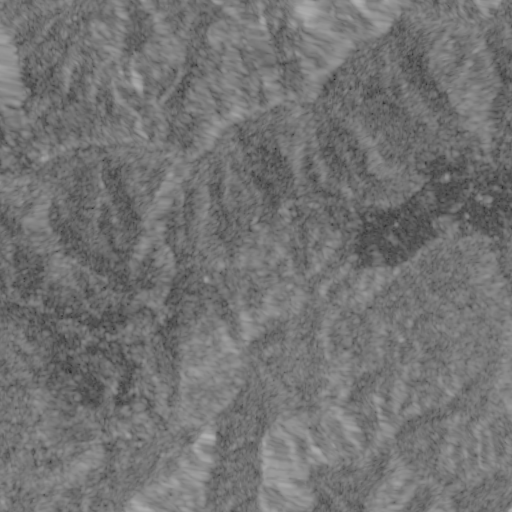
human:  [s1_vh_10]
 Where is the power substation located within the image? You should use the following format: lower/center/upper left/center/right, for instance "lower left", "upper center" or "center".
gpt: The power substation is located in the upper left of the image.
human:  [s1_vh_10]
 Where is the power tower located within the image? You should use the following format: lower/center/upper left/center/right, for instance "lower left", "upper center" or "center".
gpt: The power tower is located in the left of the image.
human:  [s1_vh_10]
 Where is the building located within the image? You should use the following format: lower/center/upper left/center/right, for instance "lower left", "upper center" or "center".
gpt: There is no building in the image.

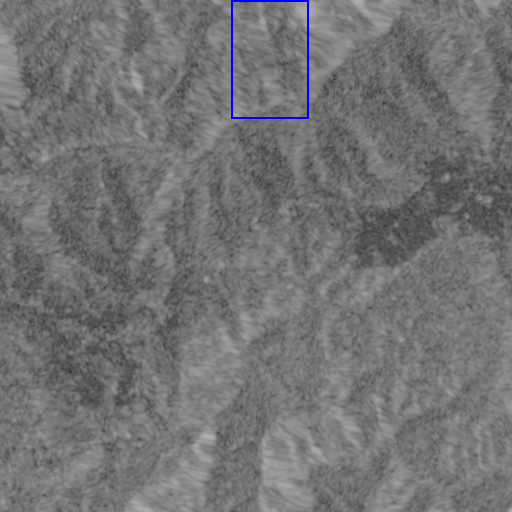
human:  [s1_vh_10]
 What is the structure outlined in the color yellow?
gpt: There is no yellow outline.
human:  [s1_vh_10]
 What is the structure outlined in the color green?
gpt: There is no structure outlined in green.